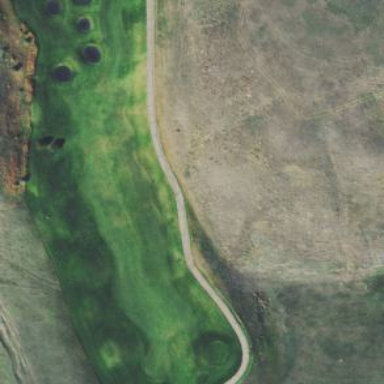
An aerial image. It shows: Rough area on grassy golf course.